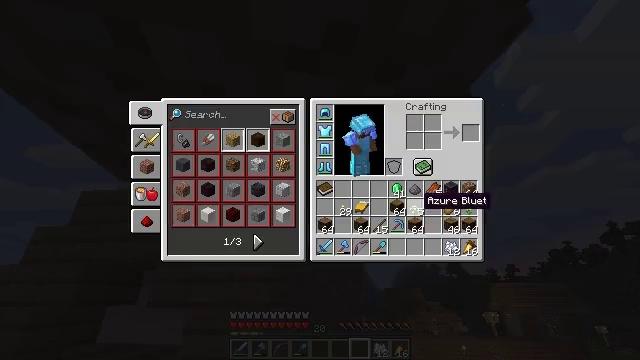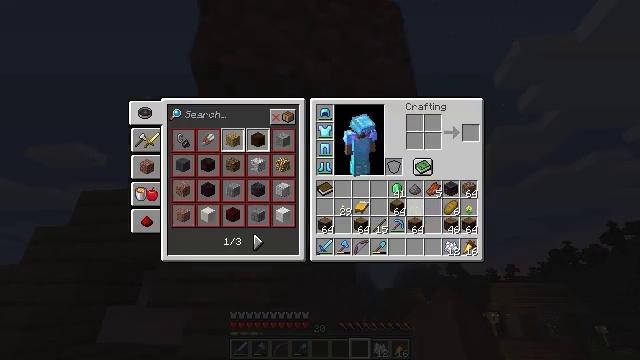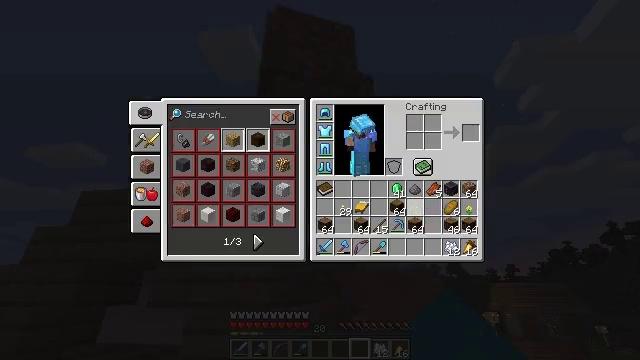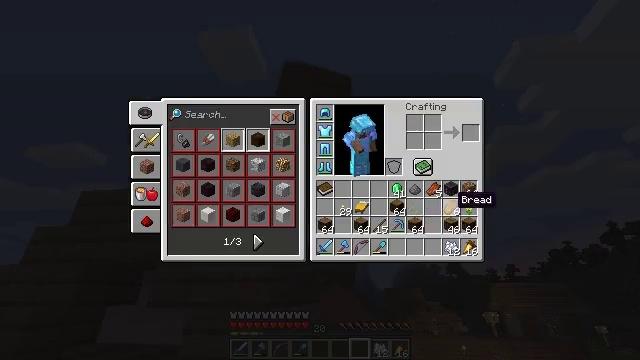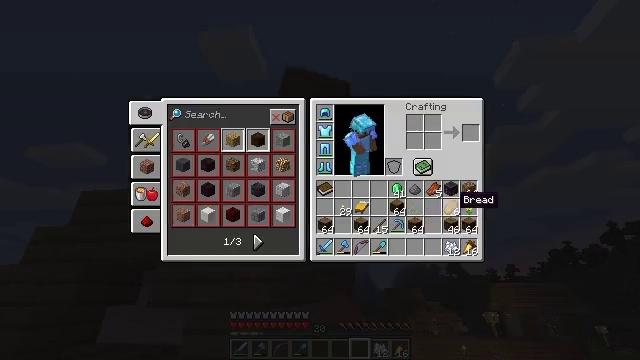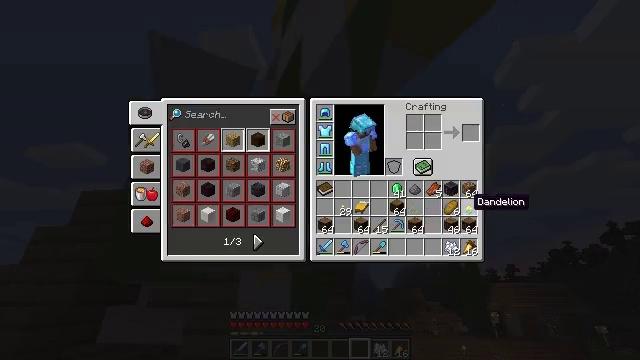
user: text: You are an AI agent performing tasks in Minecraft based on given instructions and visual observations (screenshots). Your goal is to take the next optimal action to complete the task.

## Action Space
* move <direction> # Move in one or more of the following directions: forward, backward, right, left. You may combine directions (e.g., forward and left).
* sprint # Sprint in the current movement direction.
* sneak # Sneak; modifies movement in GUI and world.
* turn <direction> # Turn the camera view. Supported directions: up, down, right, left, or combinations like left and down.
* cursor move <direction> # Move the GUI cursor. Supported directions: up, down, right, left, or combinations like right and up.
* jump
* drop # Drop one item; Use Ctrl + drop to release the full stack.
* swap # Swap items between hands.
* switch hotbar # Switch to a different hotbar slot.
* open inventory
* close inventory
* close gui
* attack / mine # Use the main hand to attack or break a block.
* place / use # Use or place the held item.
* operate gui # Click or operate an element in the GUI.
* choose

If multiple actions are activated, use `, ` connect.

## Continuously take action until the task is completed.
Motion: motion action
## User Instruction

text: Drop an azure bluet.
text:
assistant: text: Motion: sprint, drop, open gui
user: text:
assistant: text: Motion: sprint, drop
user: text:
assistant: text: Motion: sprint, cursor move right
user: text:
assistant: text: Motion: sprint
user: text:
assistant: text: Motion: sprint, cursor move right
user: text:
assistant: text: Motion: sprint